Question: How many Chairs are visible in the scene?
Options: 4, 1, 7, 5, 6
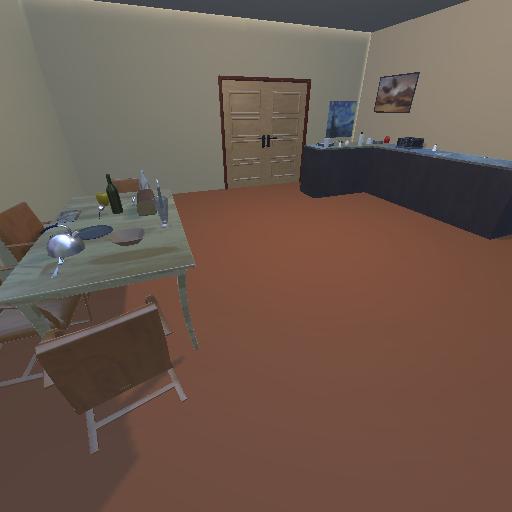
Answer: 4